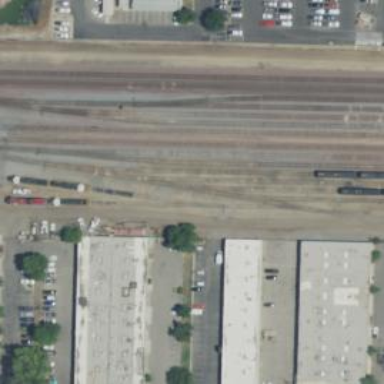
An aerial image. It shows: Railway yard used for servicing trains.